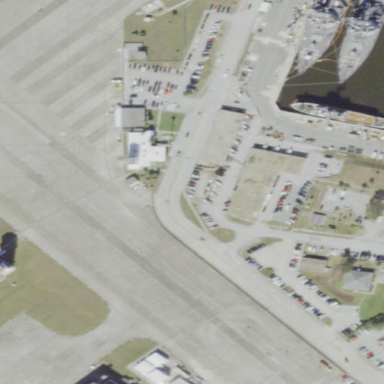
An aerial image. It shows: Apron at the airport.